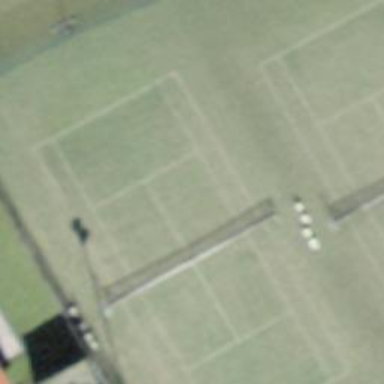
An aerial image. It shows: Tennis court on the leisure land pitch.